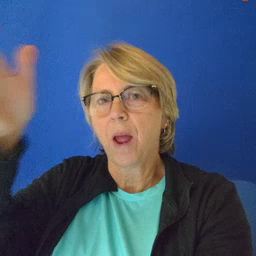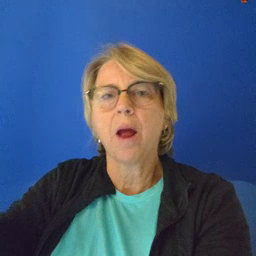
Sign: grandpa